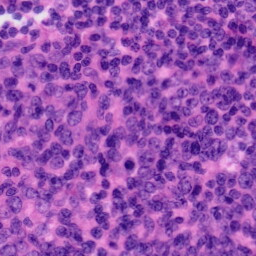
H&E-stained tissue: Tonsil